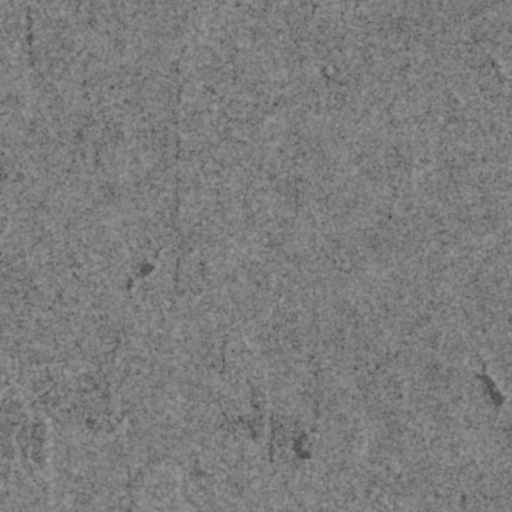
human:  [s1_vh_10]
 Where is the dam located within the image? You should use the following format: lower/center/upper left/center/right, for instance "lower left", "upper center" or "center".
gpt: The dam is located in the center left of the image.
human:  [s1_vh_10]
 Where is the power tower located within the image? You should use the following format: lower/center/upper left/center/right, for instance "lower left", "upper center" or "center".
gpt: There is no power tower in the image.

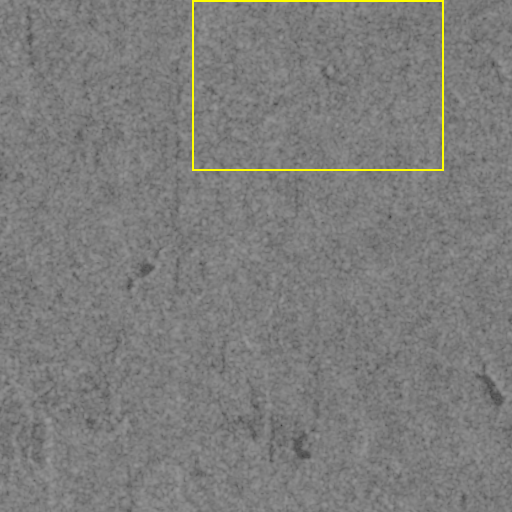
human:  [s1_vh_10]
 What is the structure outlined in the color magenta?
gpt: There is no magenta outline.
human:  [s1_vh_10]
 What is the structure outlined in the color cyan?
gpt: There is no structure outlined in cyan.